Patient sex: M
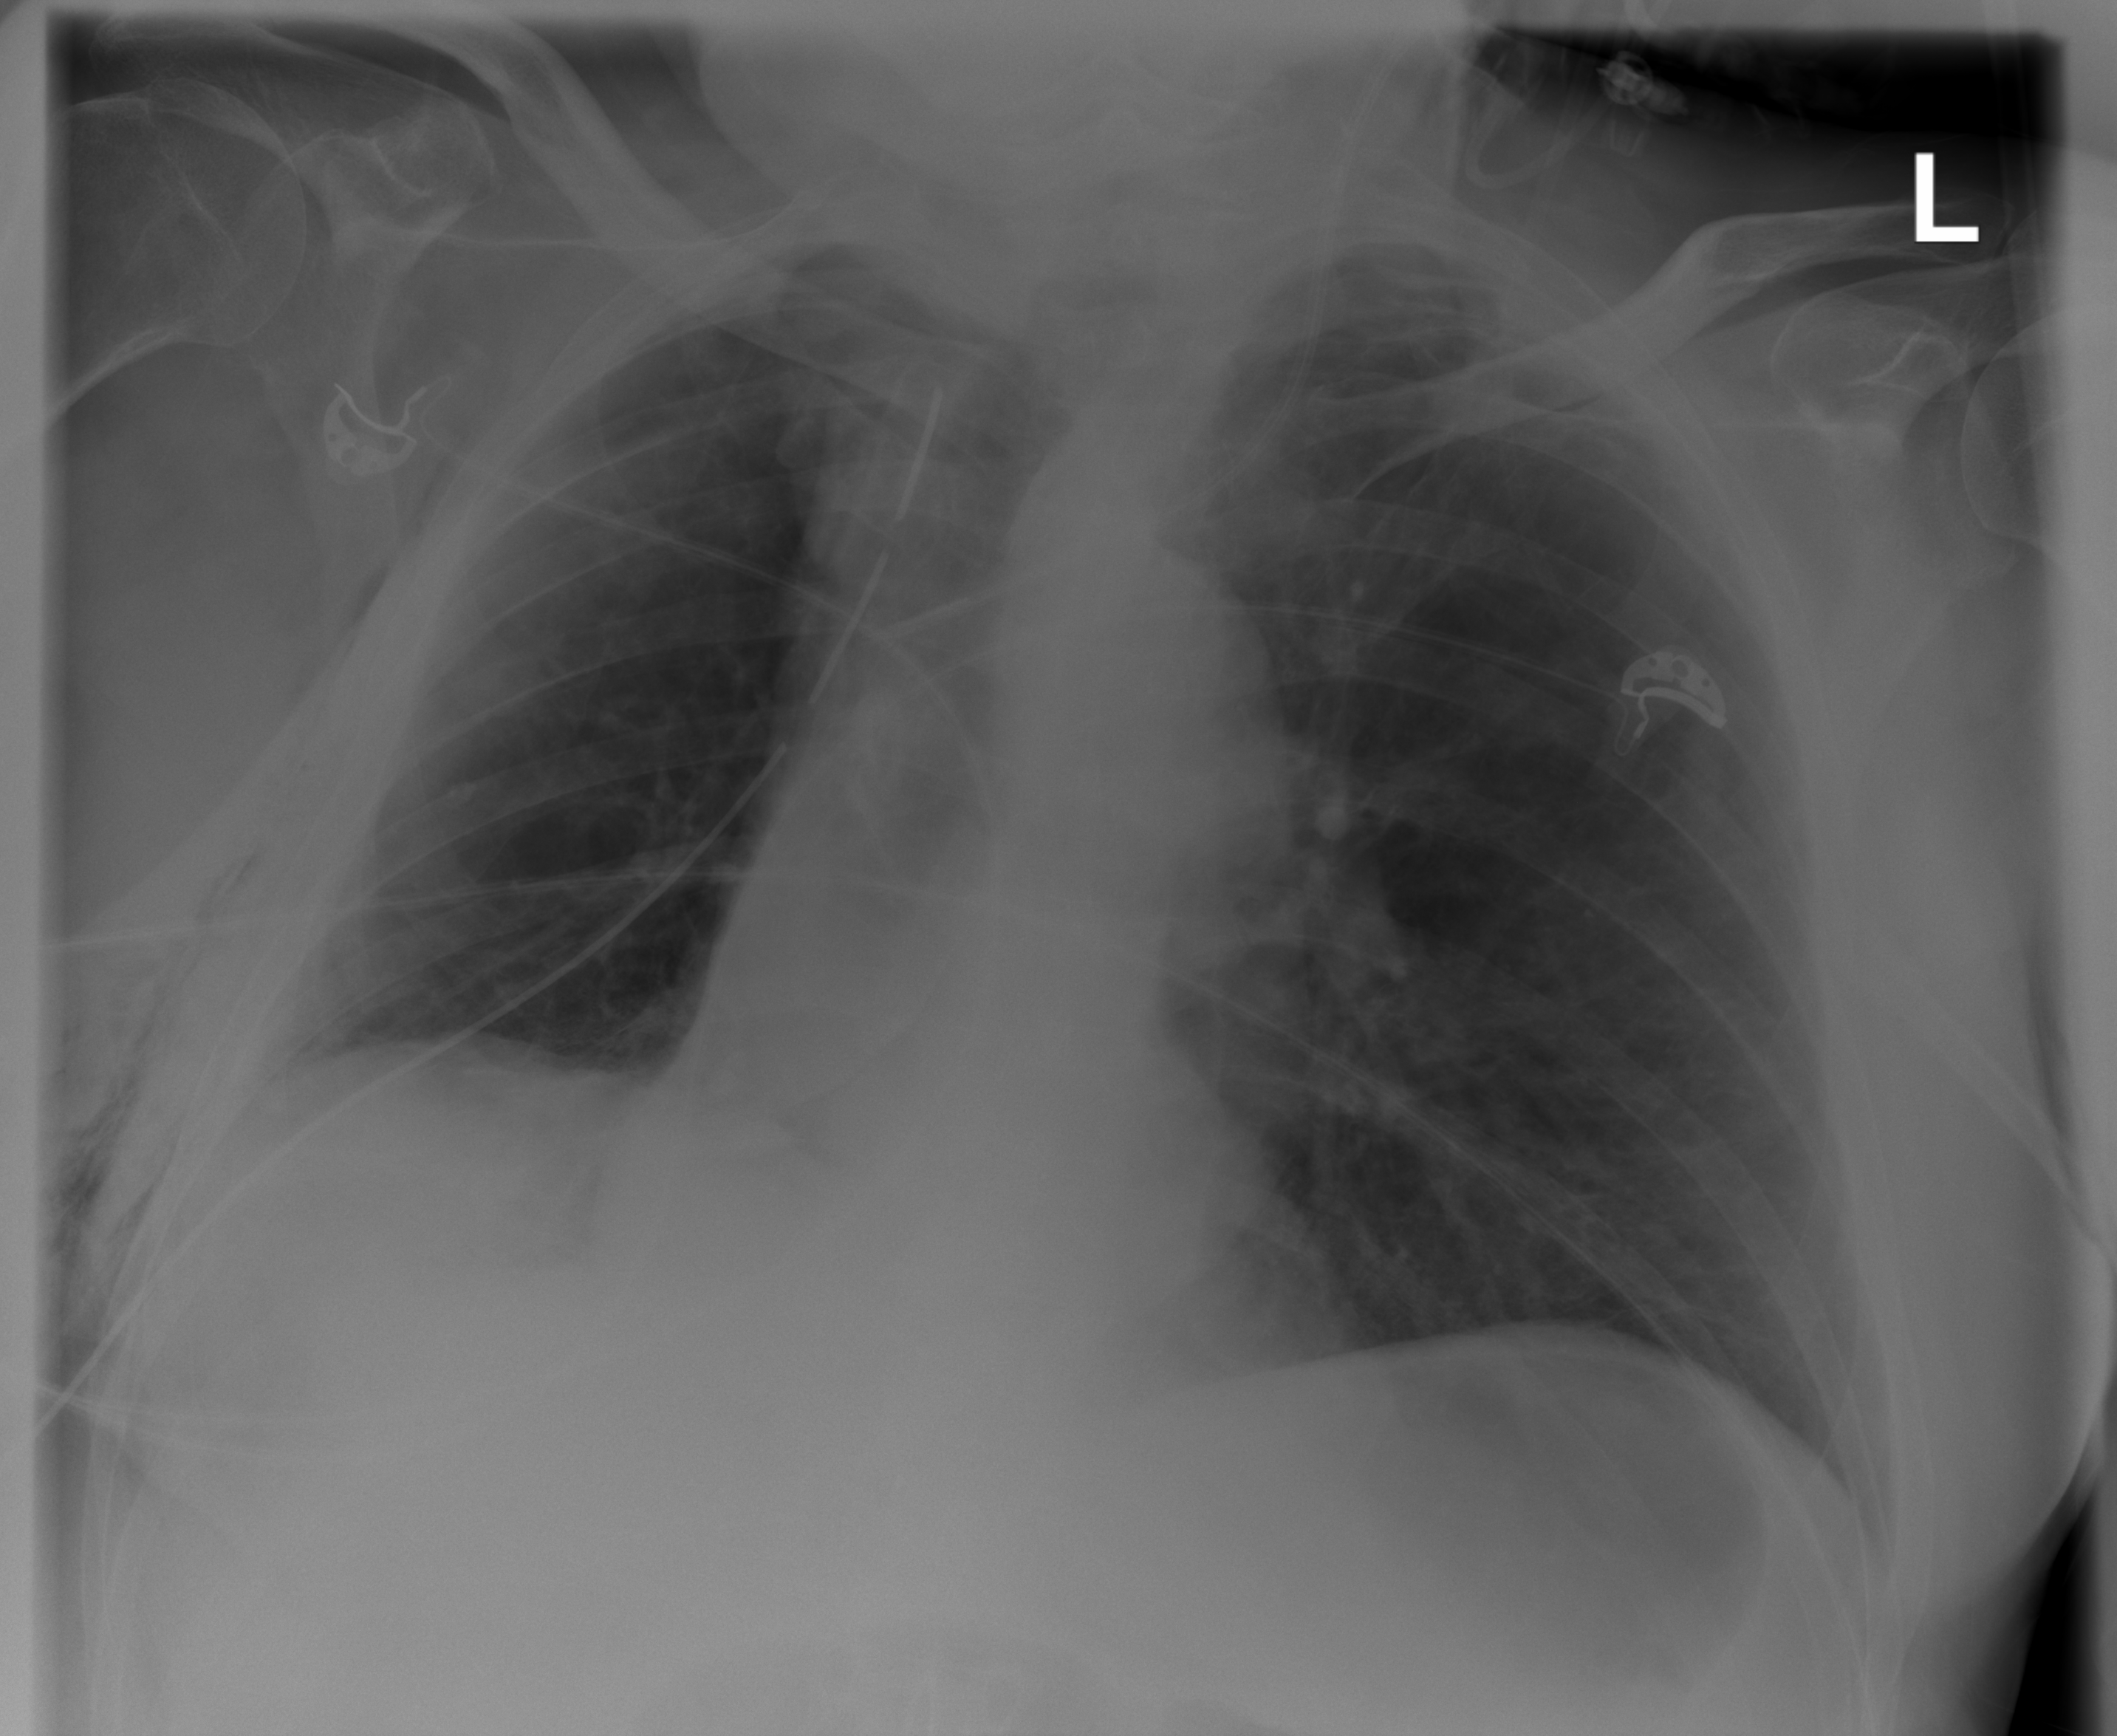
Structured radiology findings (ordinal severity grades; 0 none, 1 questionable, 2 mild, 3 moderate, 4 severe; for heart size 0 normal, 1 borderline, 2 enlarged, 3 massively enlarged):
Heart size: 0
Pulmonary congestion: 1
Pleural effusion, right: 1
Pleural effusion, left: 0
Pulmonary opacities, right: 0
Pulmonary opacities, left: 0
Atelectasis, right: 2
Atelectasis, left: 0